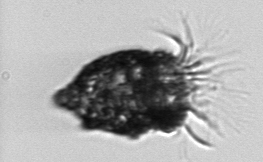
Label: Tintinnopsis